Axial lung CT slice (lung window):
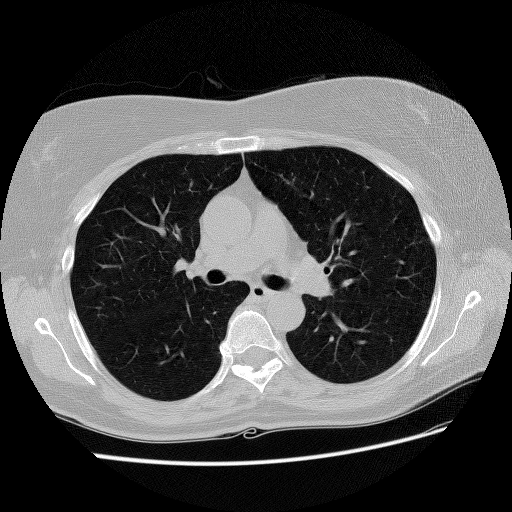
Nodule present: no